Field crop: maize
Growth stage: 2
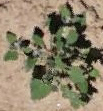
Species: chenopodium